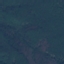
Land use / land cover: Forest